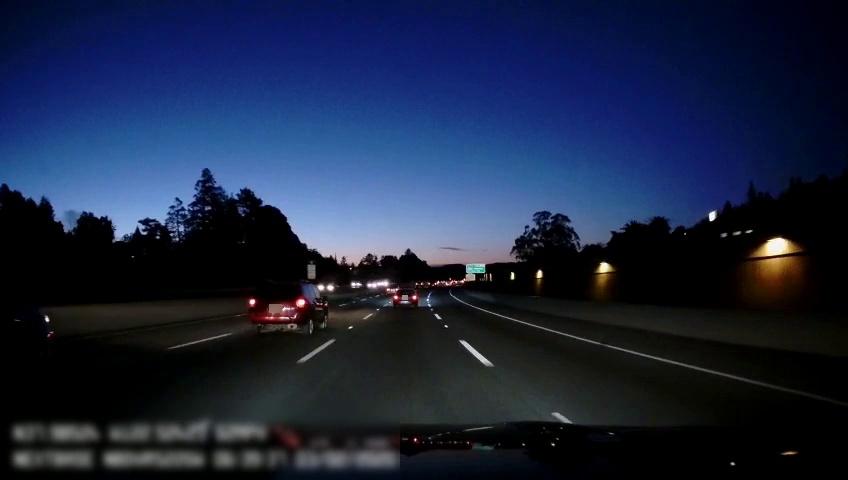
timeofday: Night
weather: Other
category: Drivable Space
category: Vehicles | Car
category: Vehicles | Car
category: Vehicles | SUV
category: Vehicles | Car
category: Vehicles | SUV
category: Vehicles | SUV
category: Vehicles | SUV
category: Lanes | Alternate Lane
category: Lanes | Alternate Lane
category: Lanes | Current Lane
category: Lanes | Current Lane
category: Lanes | Alternate Lane
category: Traffic | Signs
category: Traffic | Signs